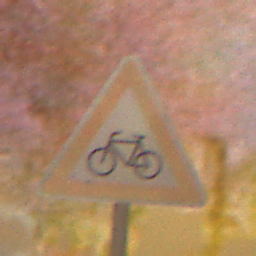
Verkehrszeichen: RadverkehrRechts
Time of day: Night
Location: Outdoor (Nature)
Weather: Clear
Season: NotSpecified
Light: Natural